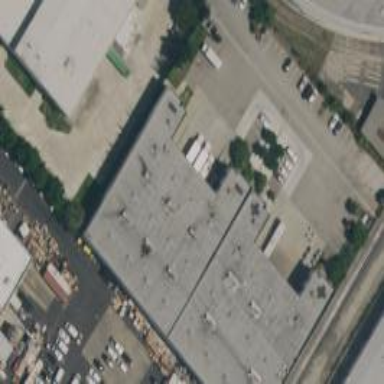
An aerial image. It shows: Warehouse.